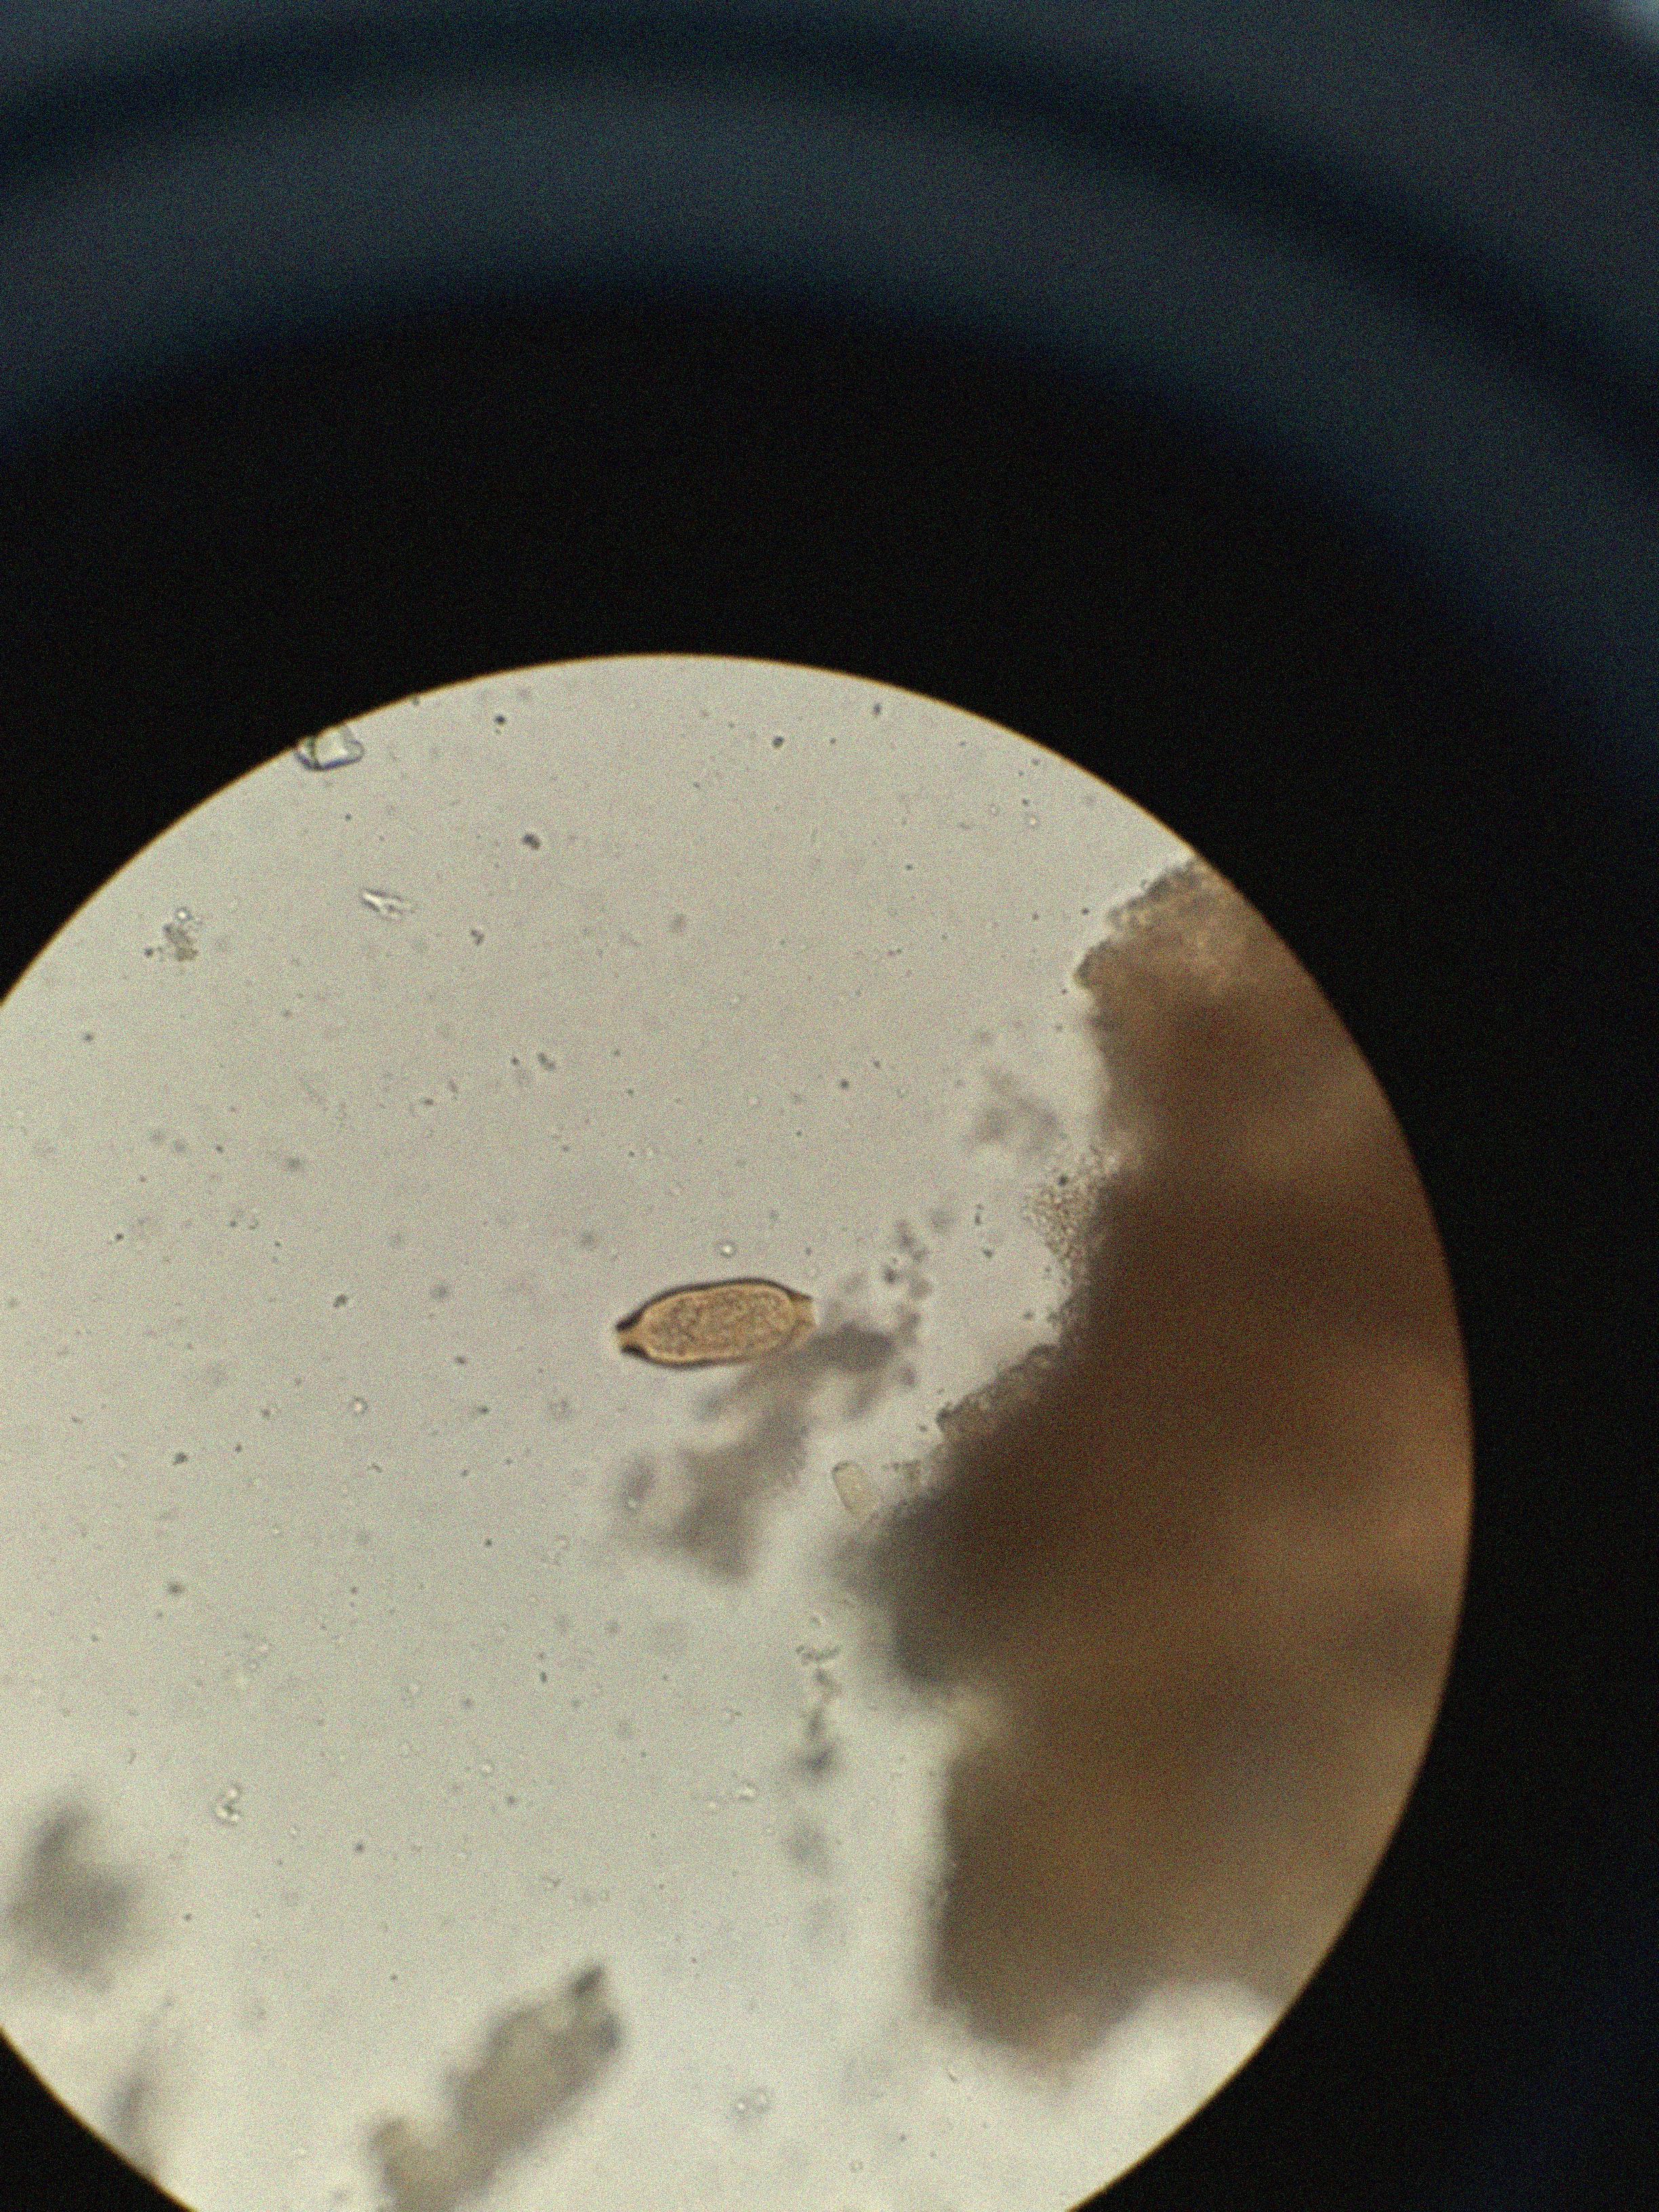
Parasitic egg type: Trichuris trichiura